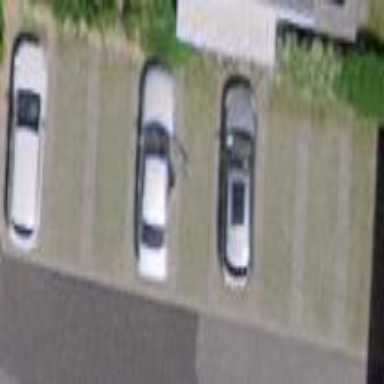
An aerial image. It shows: Parking area with surface.